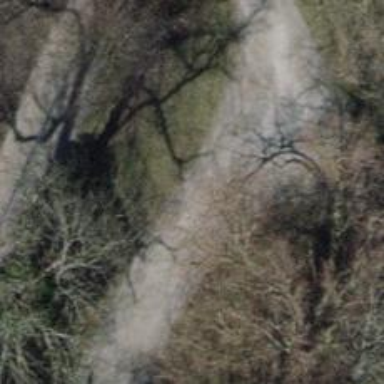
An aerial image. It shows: Footway with fine gravel surface.